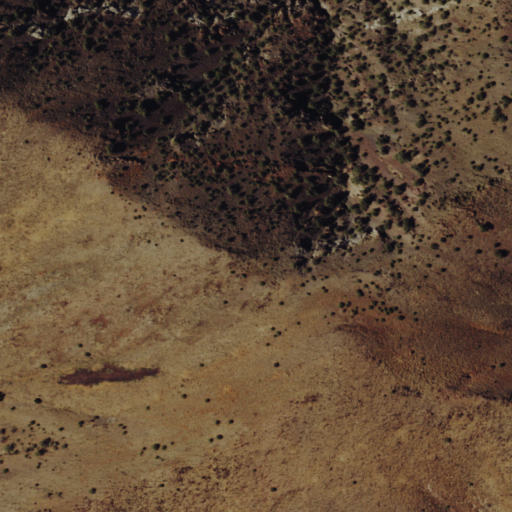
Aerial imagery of mountain in Nevada named Pearsons Peak containing shrub and evergreen forest